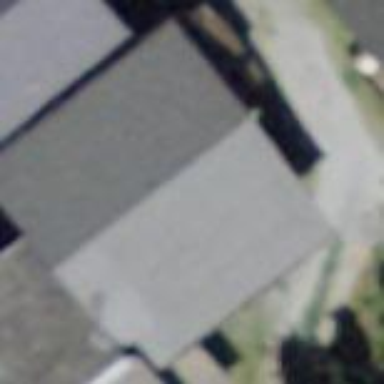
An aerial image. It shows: Simple and straightforward house.